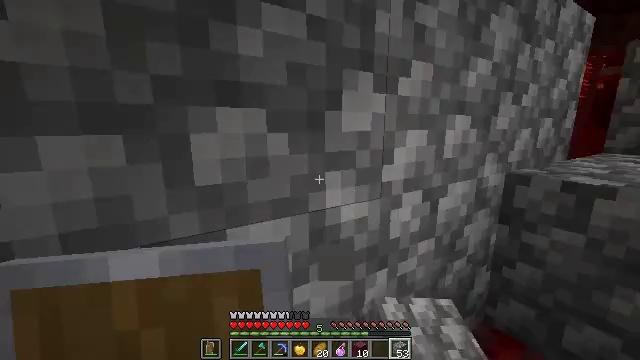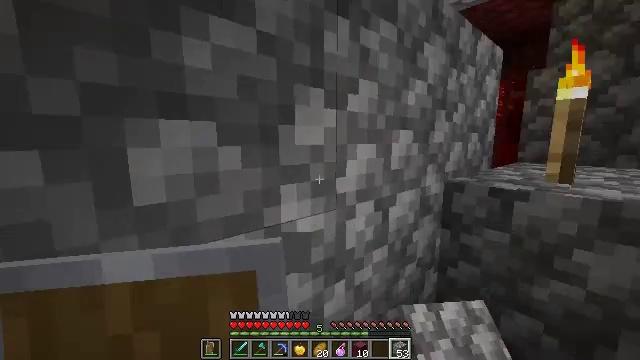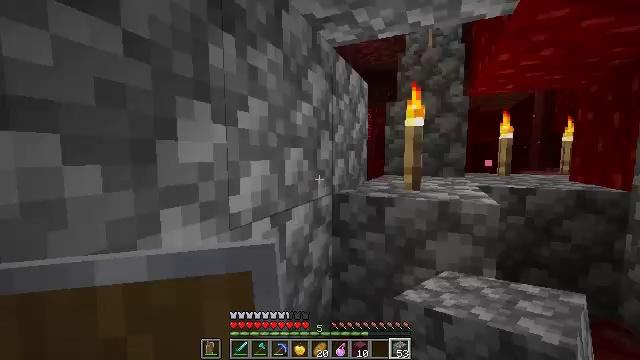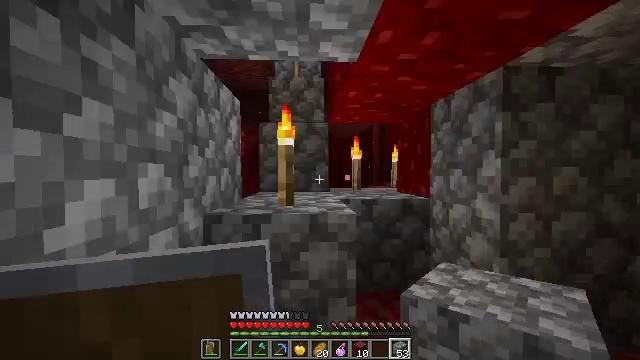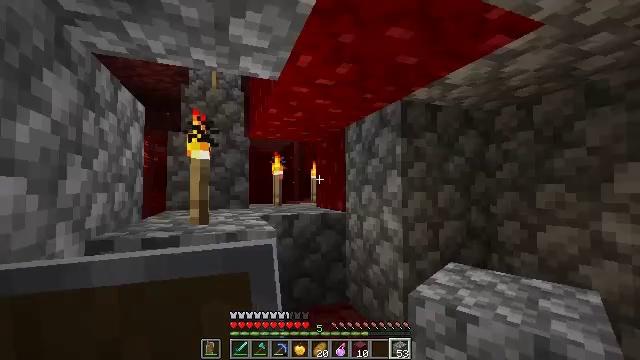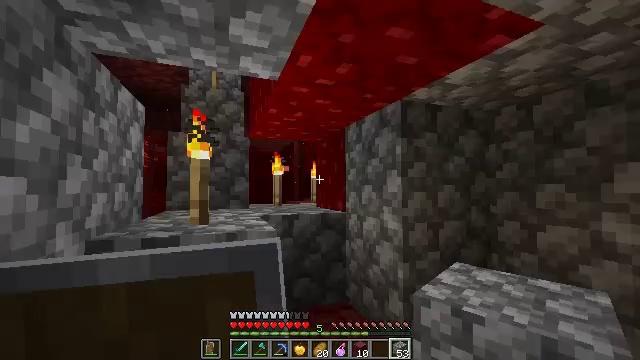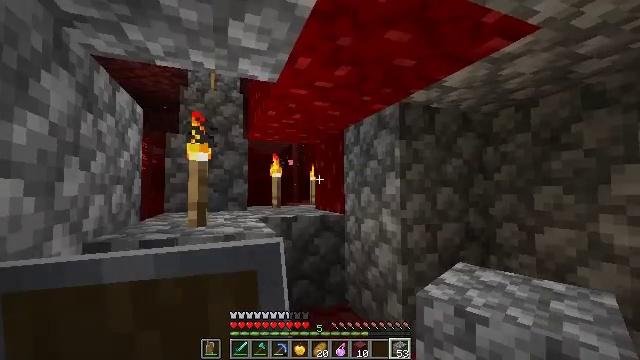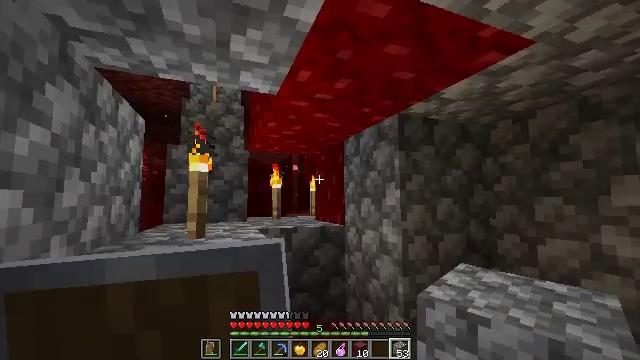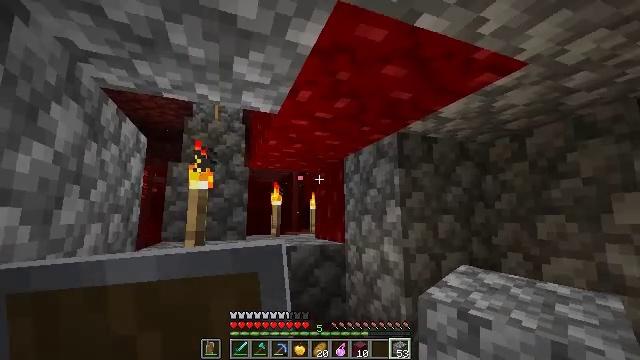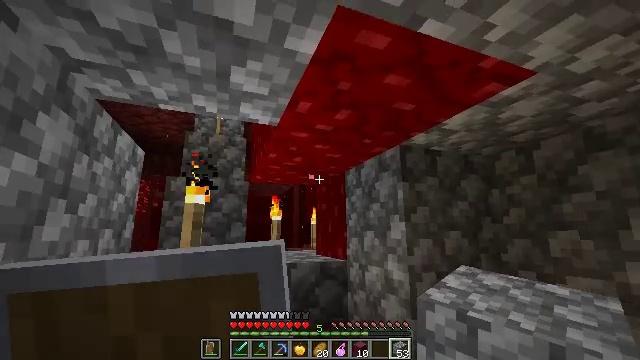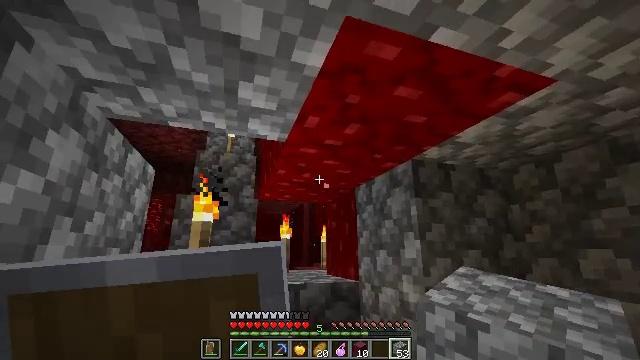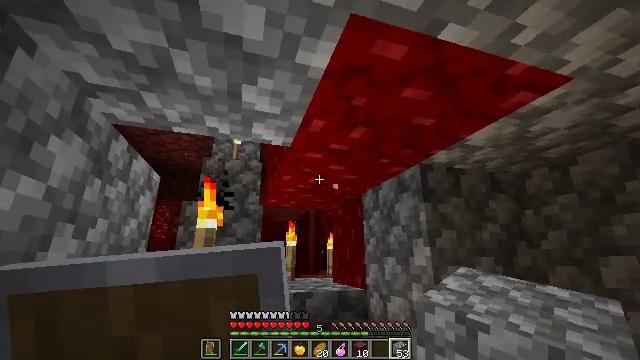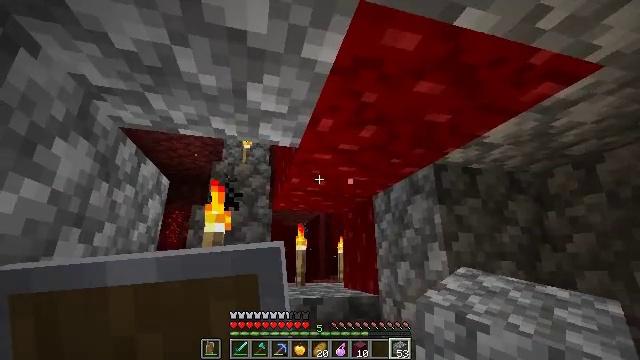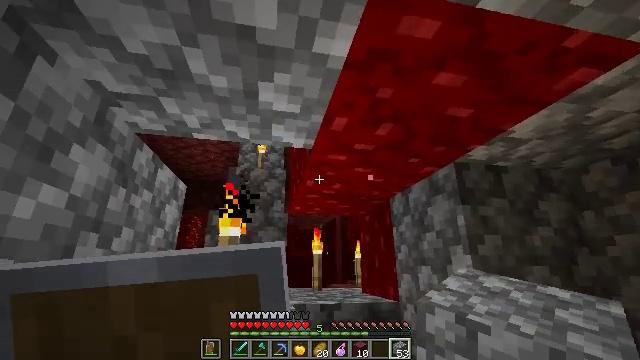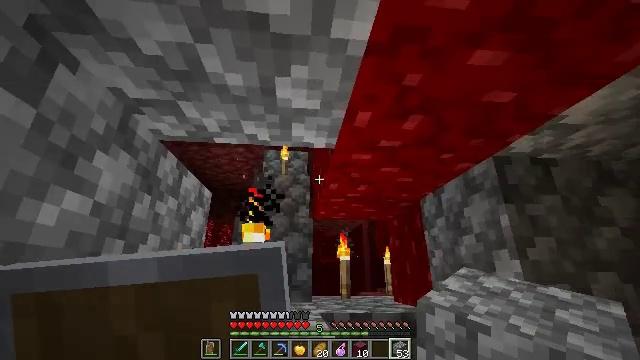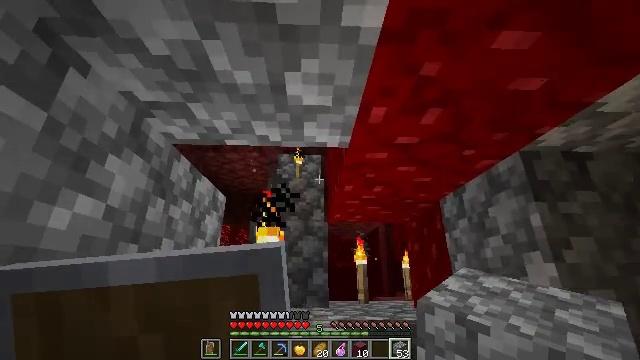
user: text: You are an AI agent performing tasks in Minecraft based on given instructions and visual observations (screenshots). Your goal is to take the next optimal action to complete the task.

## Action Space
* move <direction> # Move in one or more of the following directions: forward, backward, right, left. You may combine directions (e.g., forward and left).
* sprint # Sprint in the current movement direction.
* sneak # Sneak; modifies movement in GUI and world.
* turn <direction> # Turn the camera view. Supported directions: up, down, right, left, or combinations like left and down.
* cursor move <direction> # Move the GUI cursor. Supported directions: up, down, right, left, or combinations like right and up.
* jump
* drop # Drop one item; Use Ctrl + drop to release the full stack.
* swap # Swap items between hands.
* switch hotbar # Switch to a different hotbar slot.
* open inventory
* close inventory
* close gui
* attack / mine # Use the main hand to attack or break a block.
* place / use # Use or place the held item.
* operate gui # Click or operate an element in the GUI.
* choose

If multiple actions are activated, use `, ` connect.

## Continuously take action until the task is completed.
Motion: motion action
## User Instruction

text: Attack the torch to pick it up.
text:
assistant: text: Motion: sneak, turn right and up
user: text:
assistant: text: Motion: sneak, turn right and up
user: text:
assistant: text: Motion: sneak, turn right and up
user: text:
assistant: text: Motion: sneak, turn right and up
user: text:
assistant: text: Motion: sneak
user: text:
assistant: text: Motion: sneak
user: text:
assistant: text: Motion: sneak, turn up
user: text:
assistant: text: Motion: move forward, sneak, turn up
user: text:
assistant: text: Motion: move forward, sneak, turn up
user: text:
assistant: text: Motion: move forward, sneak, turn left and up
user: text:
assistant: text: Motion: move forward, sneak, turn left and up
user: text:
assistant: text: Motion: move forward, sneak, turn left
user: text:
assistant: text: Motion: move forward, sneak, turn left
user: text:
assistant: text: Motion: move forward, sneak, turn left and up
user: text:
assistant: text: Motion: move forward, sneak, turn left
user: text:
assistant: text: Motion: move forward, sneak
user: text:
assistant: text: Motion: move forward, sneak
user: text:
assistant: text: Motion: move forward, sneak
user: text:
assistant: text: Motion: move forward and move left, sneak
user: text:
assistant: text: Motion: move forward and move left, sneak
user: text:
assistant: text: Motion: move forward and move left, sneak
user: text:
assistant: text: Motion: move forward and move left, sneak
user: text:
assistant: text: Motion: move forward, sneak, turn up
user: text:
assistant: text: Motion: move forward, sneak
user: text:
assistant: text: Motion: move forward, sneak
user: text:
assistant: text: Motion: move forward, sneak
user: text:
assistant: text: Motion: move forward, sneak
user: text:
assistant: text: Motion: move forward, sneak
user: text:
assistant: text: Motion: move forward
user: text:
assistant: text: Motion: move forward